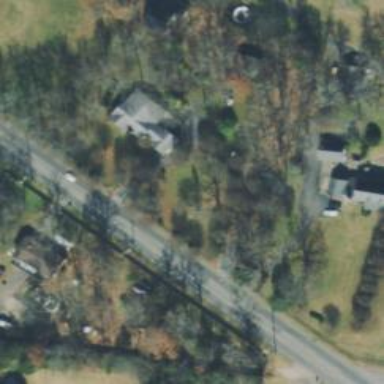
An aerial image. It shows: Driveway.